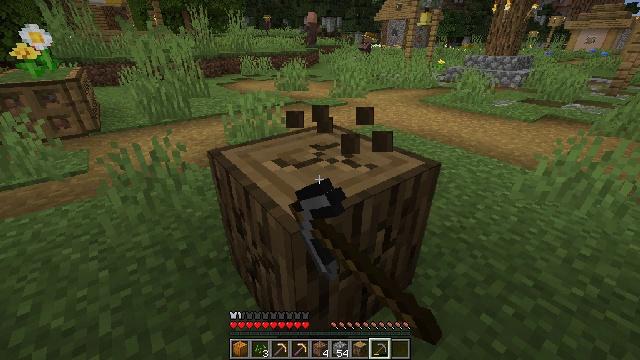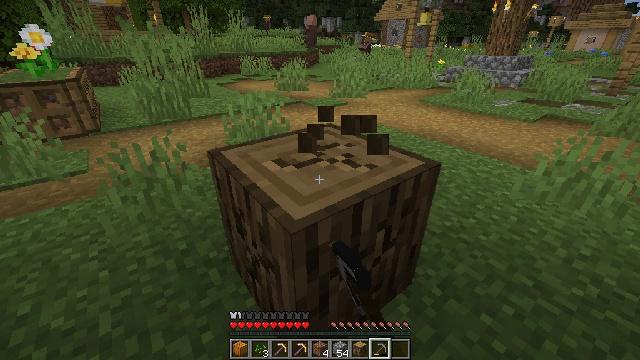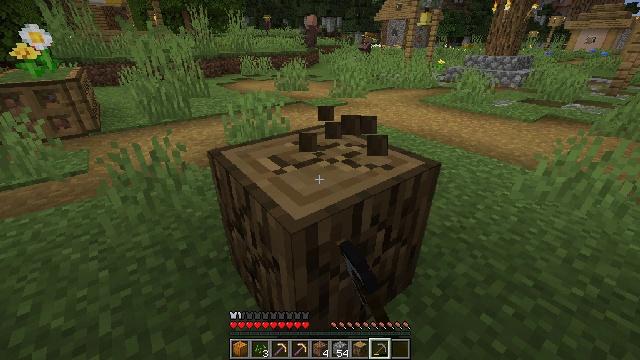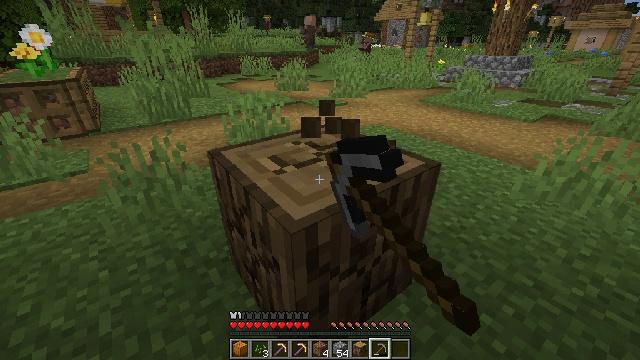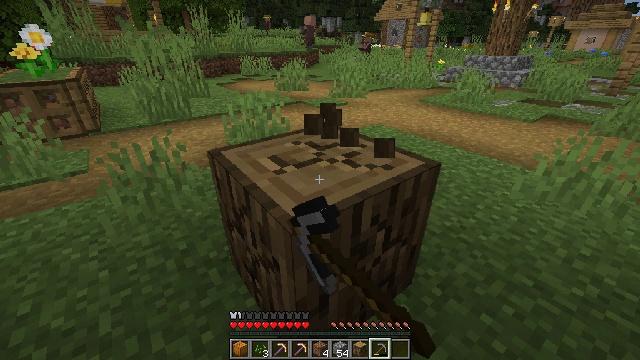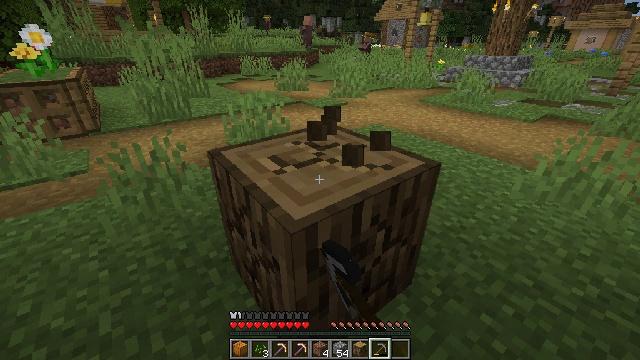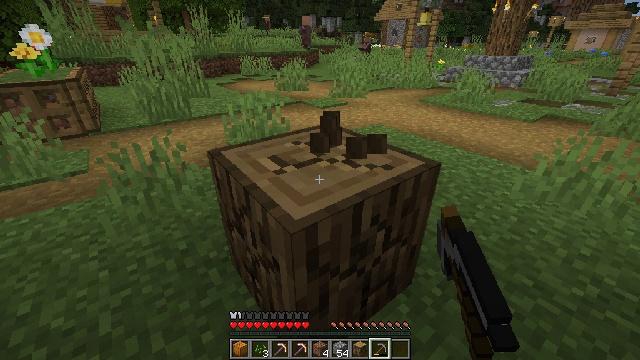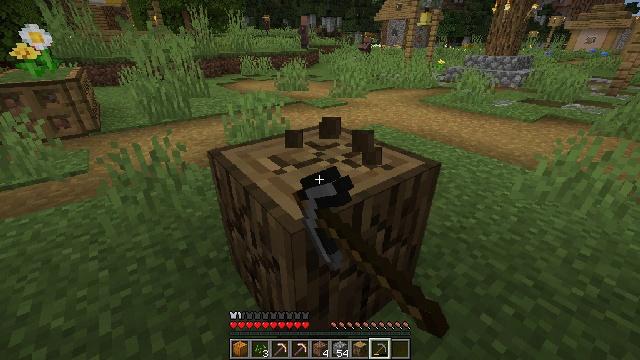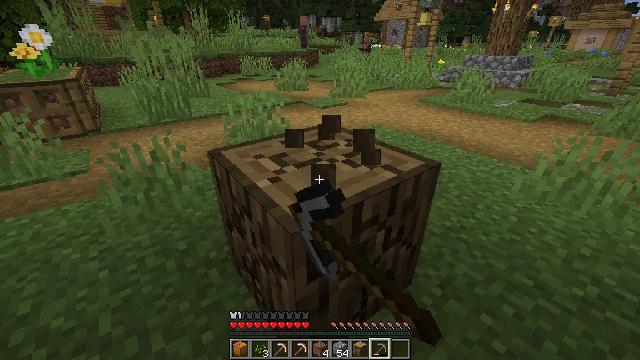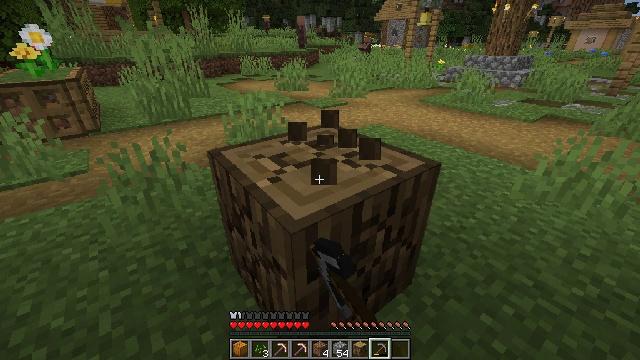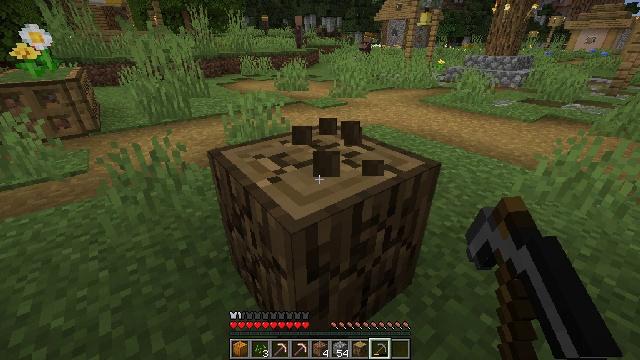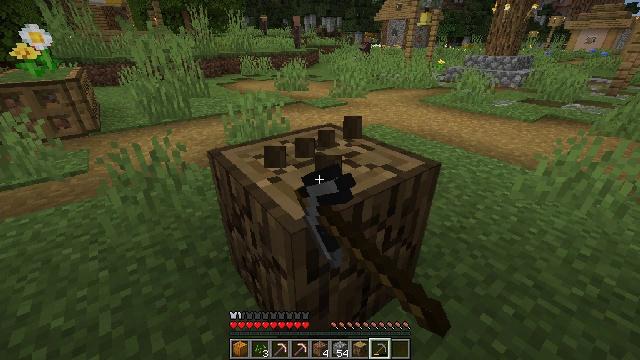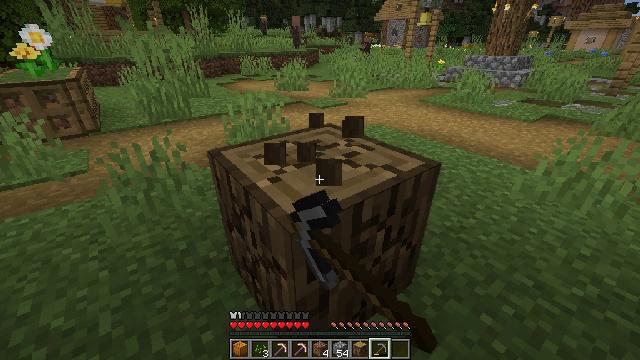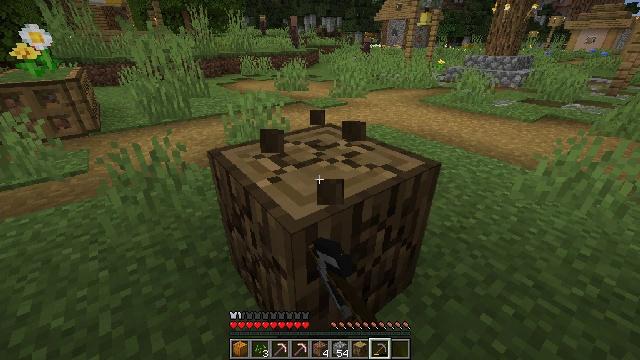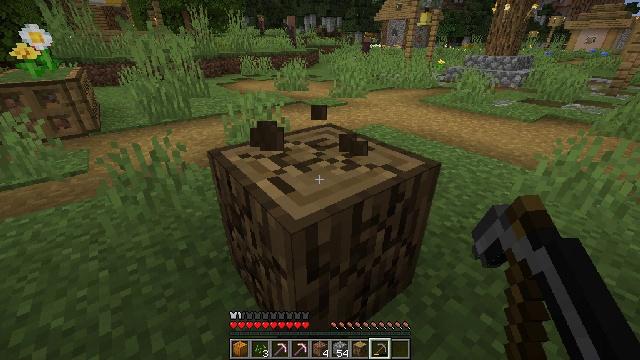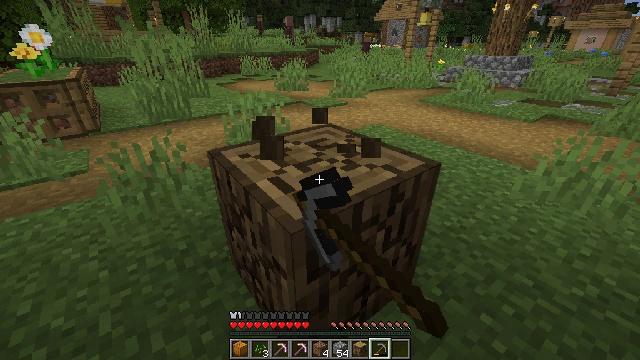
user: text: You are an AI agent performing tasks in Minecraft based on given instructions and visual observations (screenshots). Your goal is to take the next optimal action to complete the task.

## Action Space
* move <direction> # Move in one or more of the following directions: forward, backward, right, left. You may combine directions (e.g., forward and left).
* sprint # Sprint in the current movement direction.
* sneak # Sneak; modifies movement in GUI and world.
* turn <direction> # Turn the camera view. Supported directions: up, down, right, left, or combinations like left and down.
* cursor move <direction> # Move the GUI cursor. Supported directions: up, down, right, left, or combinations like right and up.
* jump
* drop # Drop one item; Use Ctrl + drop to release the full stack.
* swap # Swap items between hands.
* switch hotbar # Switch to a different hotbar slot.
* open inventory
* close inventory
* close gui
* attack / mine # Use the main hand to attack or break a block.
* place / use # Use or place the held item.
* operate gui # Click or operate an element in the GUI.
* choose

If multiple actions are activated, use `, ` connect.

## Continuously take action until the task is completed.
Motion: motion action
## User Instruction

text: Break the tree to get oak logs.
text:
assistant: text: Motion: attack / mine
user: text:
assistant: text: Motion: attack / mine
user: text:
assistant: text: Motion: attack / mine
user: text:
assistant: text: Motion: attack / mine
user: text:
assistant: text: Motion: attack / mine
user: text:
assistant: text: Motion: attack / mine
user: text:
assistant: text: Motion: attack / mine
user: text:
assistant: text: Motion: attack / mine
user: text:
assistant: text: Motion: attack / mine
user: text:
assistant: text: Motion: attack / mine
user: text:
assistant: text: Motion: attack / mine
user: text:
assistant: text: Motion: attack / mine
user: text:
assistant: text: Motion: attack / mine
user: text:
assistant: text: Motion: attack / mine
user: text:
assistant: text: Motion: attack / mine
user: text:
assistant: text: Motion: attack / mine
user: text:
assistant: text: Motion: attack / mine
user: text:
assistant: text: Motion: attack / mine
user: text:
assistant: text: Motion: attack / mine
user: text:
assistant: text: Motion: attack / mine
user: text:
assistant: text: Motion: attack / mine
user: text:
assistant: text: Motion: attack / mine
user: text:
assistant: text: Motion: attack / mine
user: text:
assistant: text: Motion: attack / mine
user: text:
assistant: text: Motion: attack / mine
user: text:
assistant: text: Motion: attack / mine
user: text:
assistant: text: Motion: attack / mine
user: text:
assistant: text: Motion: attack / mine
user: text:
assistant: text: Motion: attack / mine
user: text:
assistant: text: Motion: attack / mine